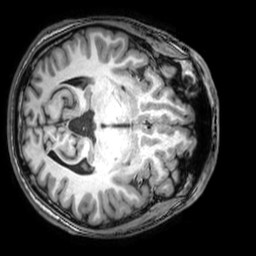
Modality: T1w
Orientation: axial
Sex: male
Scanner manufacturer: philips
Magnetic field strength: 3 T
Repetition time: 0.008116 s
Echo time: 0.00371 s